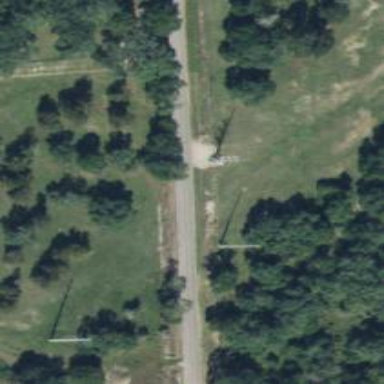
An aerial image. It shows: Power tower that serves as switch.